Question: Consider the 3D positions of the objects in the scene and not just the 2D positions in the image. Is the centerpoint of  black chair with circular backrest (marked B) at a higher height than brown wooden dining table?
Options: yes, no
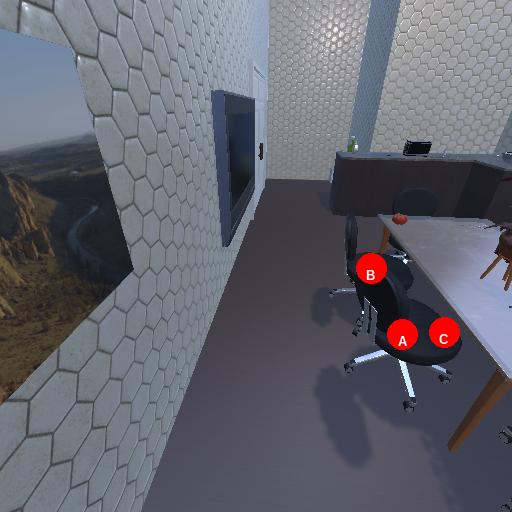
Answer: yes